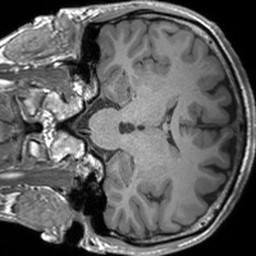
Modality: T1w
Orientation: coronal
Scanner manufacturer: siemens
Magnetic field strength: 3 T
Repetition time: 1.54 s
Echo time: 0.00234 s